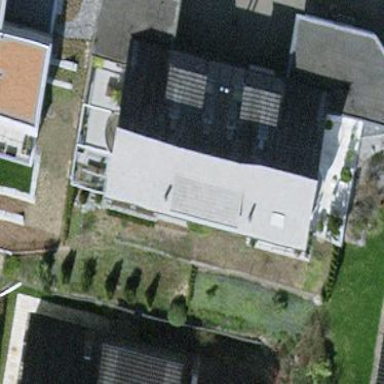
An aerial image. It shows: Terrace building.